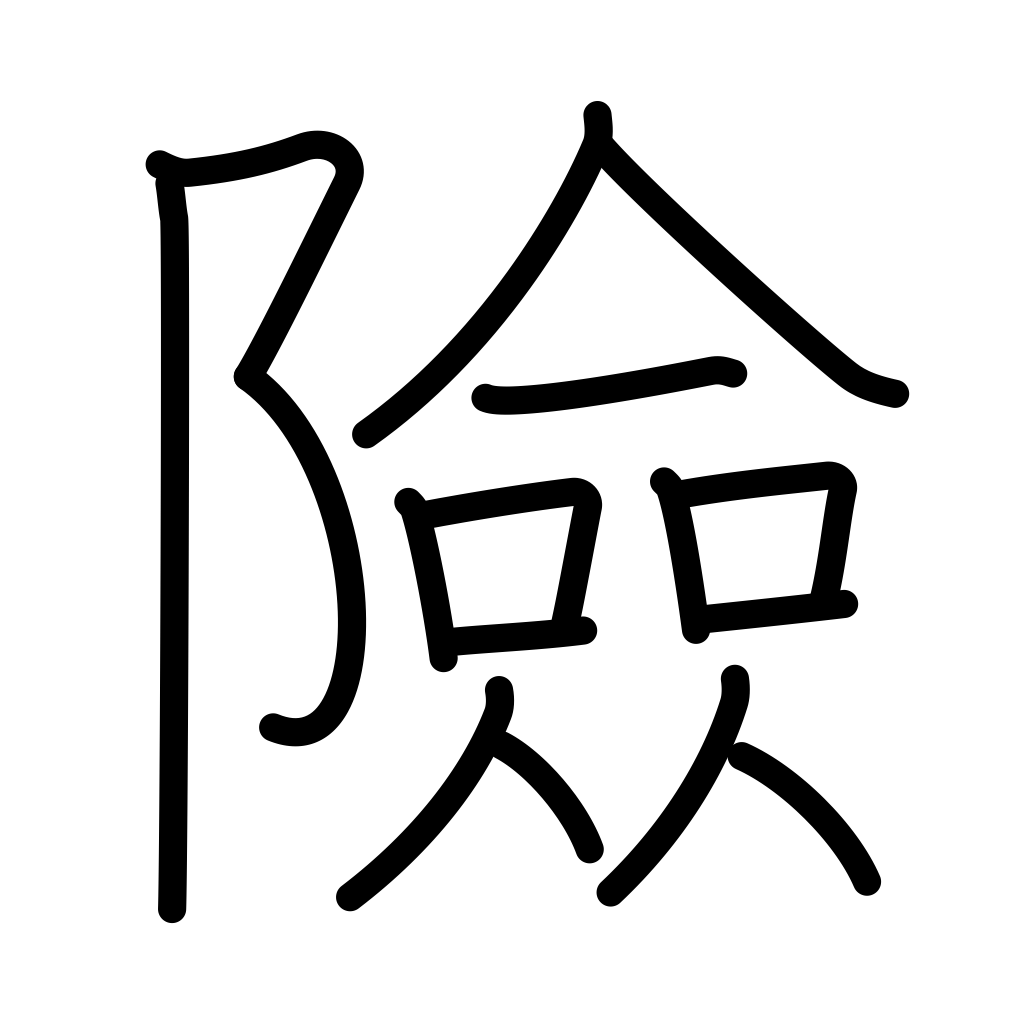
Meaning: inaccessible place, impregnable position, steep place, sharp eyes